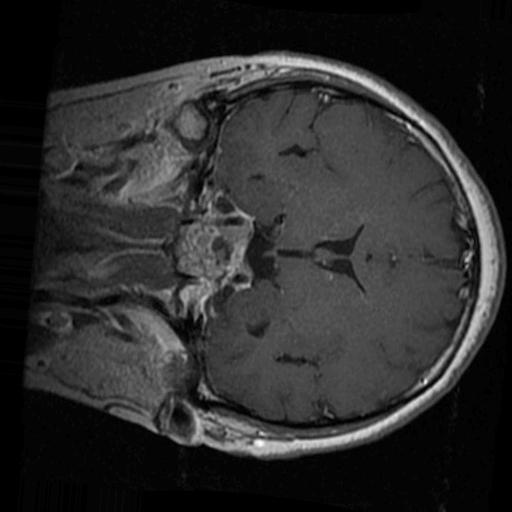
Label: brain_tumor